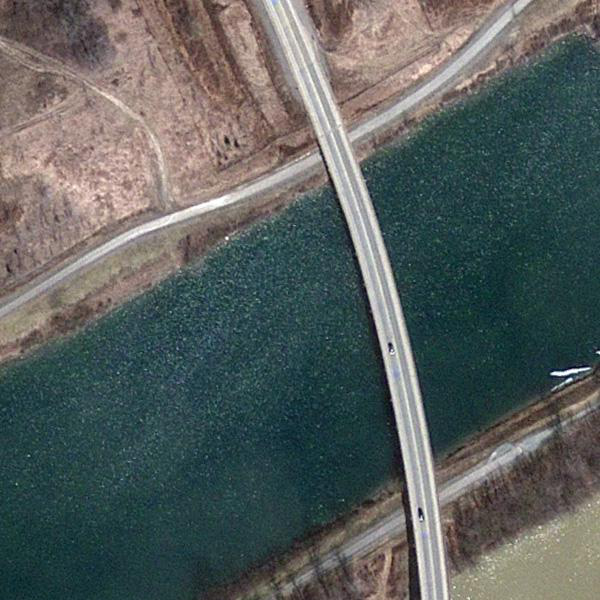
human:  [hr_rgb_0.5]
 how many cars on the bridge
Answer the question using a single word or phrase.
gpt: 2